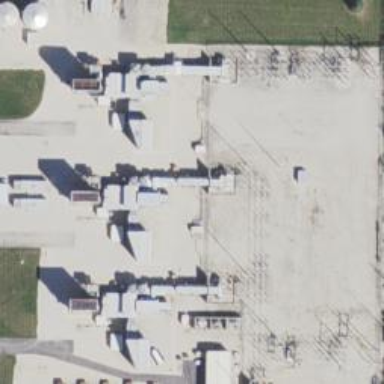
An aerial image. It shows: Gas turbine generator is in use.